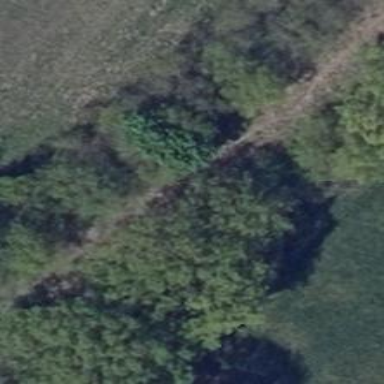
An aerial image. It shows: Abandoned railway.